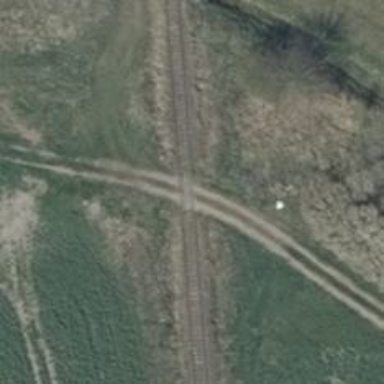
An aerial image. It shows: Level crossing with saltire marking.